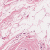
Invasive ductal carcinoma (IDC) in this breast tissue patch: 0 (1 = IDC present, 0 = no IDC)